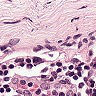
Metastatic tissue present: no